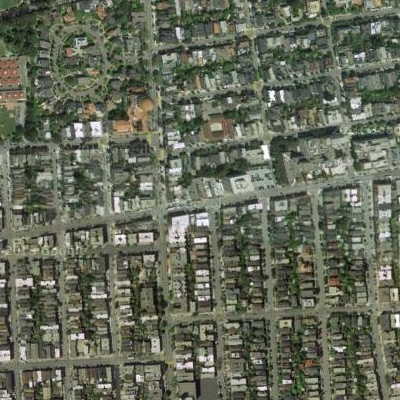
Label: Resident